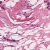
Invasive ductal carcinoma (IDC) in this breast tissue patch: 1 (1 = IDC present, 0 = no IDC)